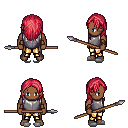
a pixel art fantasy rpg character, male body template, human, dark skin, steel chest armor, gold greaves, ruby red long hairstyle, cloth bracers, white slippers, spear, four views (front, back, left, right), 2x2 character sprite sheet, small pixel art, hard edges, no anti-aliasing